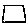
Label: square